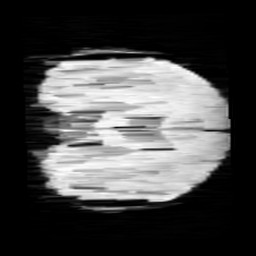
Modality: minIP
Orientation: coronal
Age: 10
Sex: male
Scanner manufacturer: siemens
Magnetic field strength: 3 T
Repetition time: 0.027 s
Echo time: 0.02 s